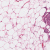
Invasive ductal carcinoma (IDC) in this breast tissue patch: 1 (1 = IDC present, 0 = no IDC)